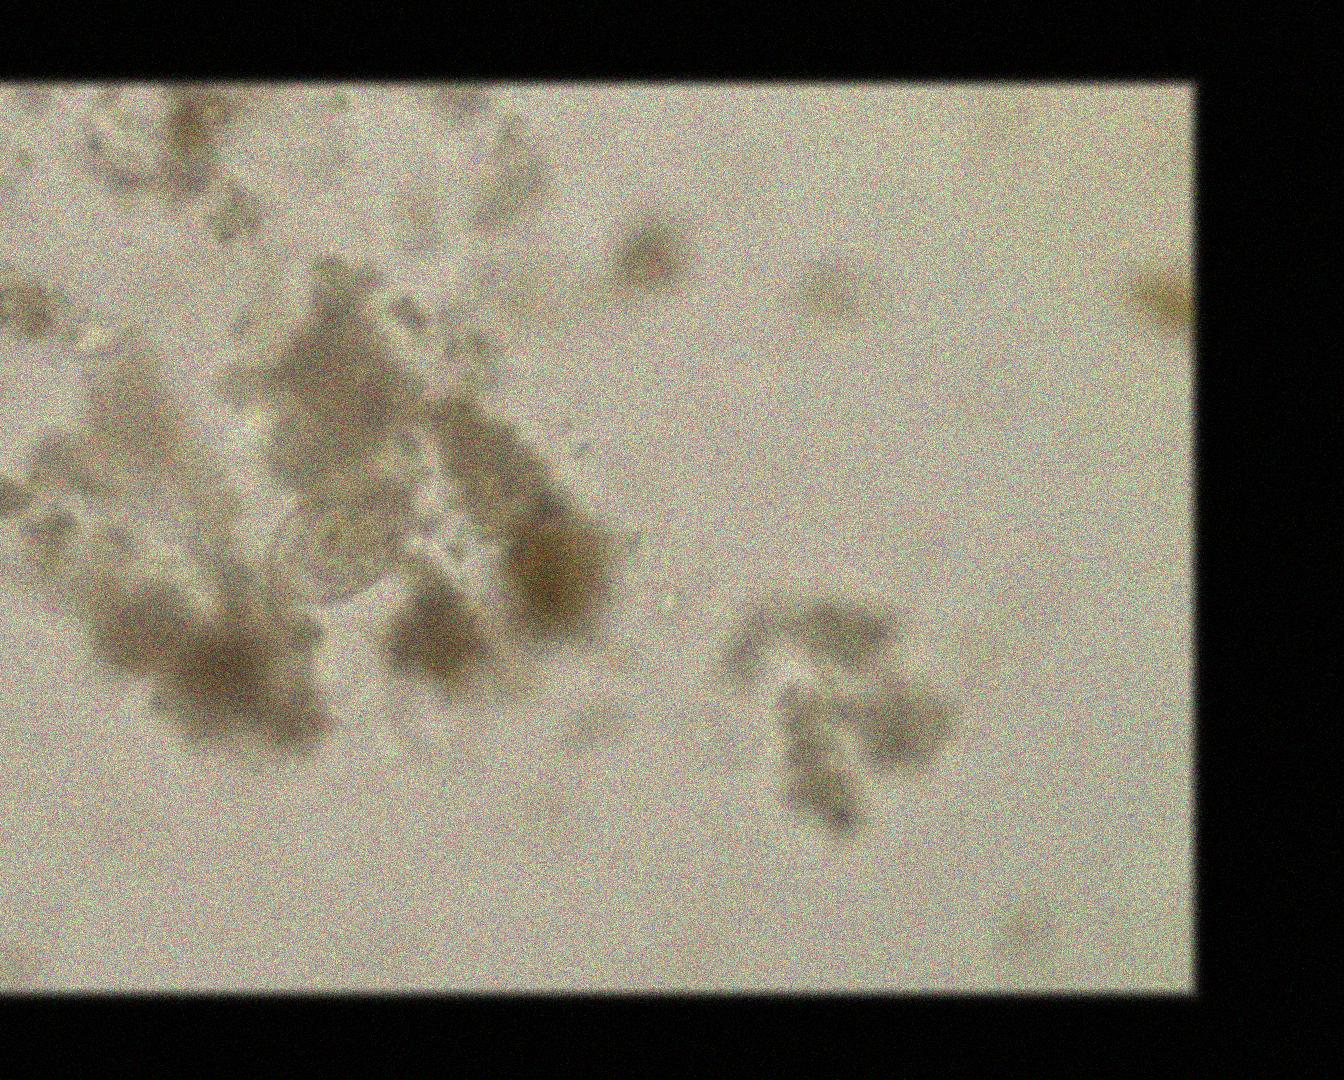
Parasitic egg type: Hymenolepis nana